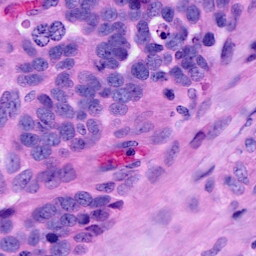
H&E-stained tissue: Ovarian